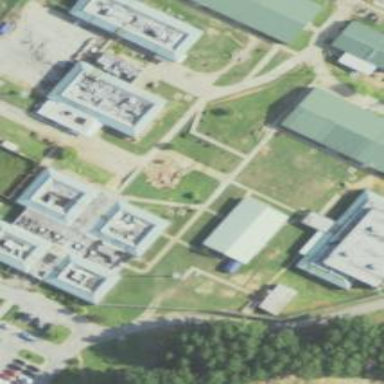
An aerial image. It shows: Prison building.